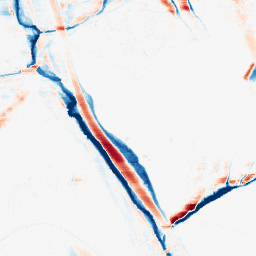
Category: morphological
Decomposition family: morphological_ellipse
Decomposition parameters: operation: average
width: 5
height: 20
Upsampling method: lanczos
Upsampling parameters: scale: 4
Upsampling scale: 4